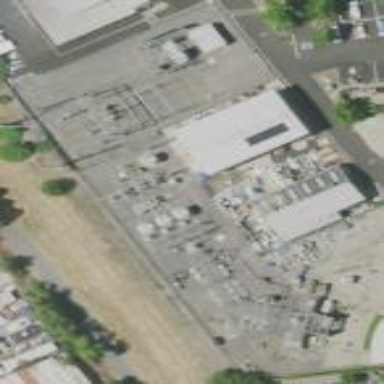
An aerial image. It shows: Power substation.